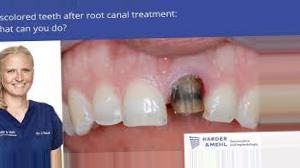
Condition: Tooth Discoloration